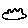
Label: cloud